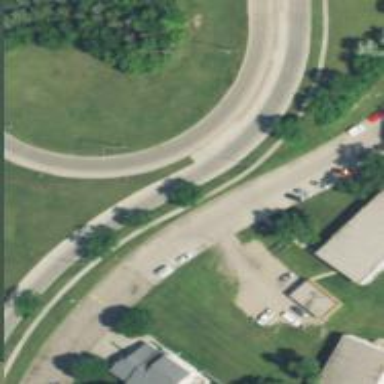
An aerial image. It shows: Secondary link road.